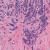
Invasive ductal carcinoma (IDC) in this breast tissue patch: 1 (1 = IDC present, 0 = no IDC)